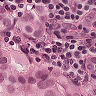
Metastatic tissue present: yes